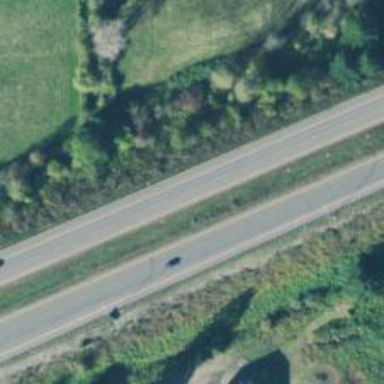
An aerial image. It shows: This image shows trunk highway that functions as expressway.